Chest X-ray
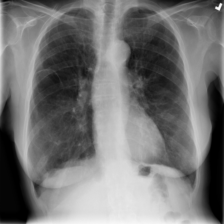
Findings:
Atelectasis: negative
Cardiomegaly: negative
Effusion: negative
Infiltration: negative
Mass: negative
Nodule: negative
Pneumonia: negative
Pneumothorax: positive
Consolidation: negative
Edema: negative
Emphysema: negative
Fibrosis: positive
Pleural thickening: negative
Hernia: negative